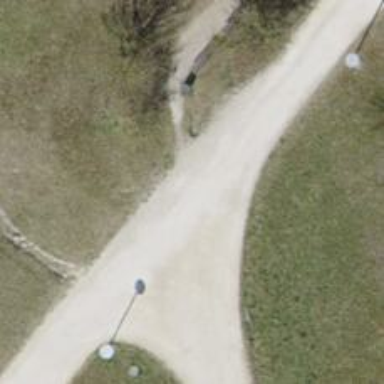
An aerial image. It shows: Unpaved footway.